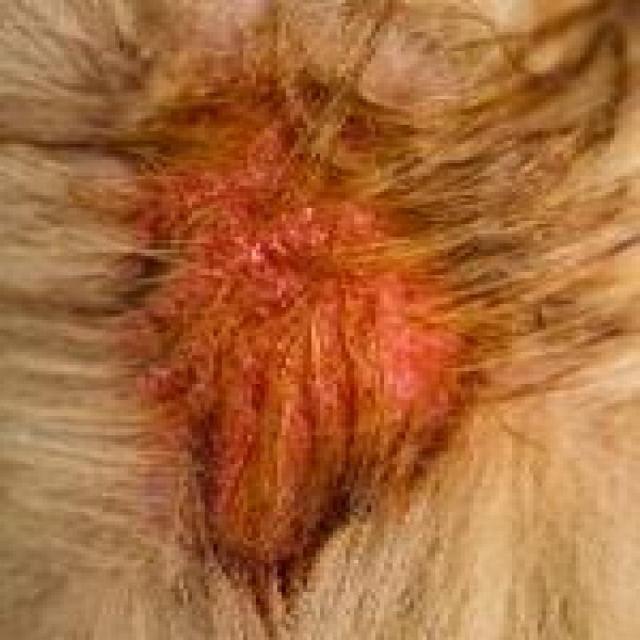
Canine dermatitis — inflammation of the skin presenting with erythema, pruritus, papules, and excoriation. May be allergic, contact, or atopic in origin.